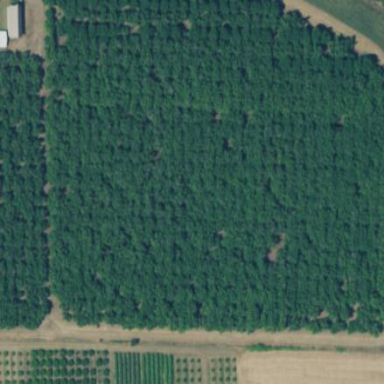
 characterized by broadleaved deciduous trees."